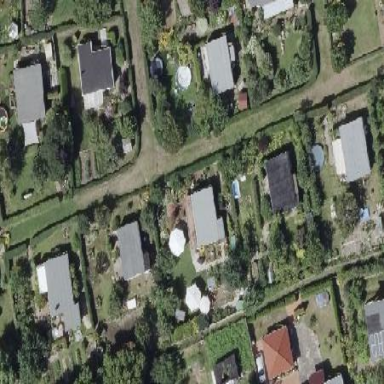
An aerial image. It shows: Plot within allotments.